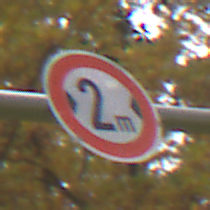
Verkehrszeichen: TatsaechlicheBreite2
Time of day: Midday
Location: Outdoor (Nature)
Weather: Overcast
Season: Autumn
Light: Natural